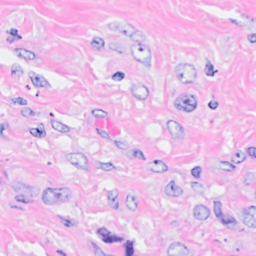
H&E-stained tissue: Breast